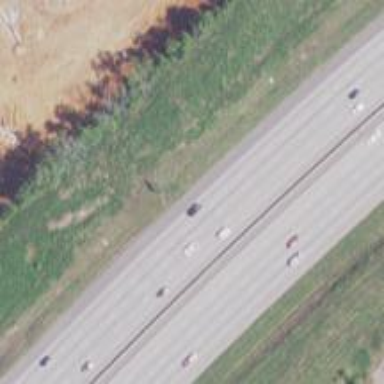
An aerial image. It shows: Motorway.